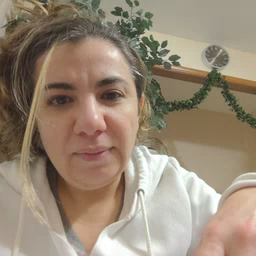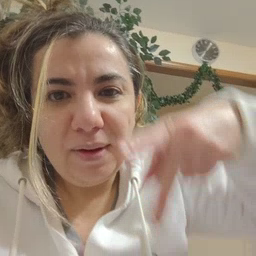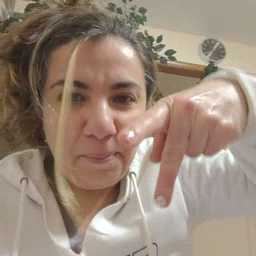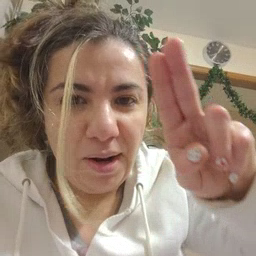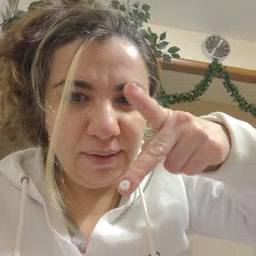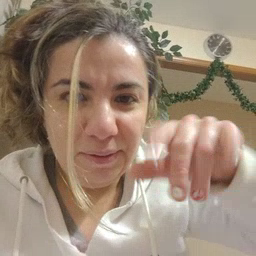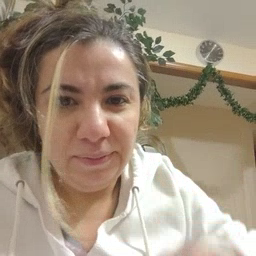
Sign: puppy